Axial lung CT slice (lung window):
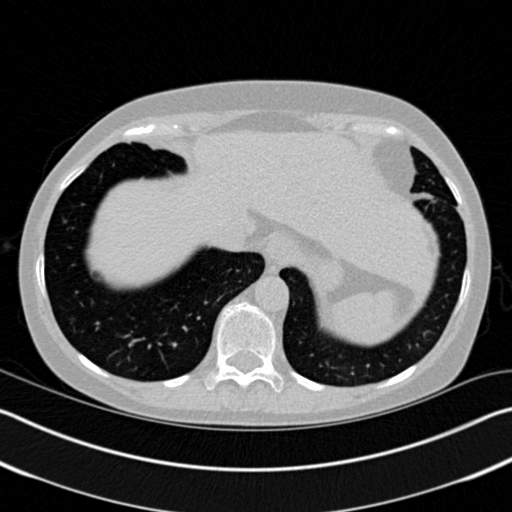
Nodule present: no